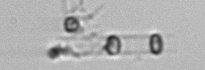
Label: Skeletonema